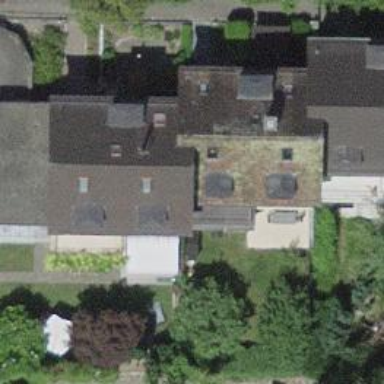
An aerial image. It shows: Residential building.